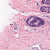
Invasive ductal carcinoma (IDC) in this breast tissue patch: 1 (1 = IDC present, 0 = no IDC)